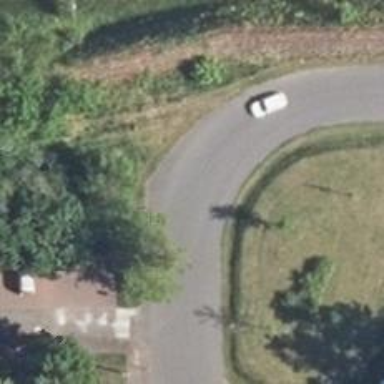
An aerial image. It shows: Residential road with asphalt surface.